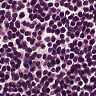
Metastatic tissue present: no